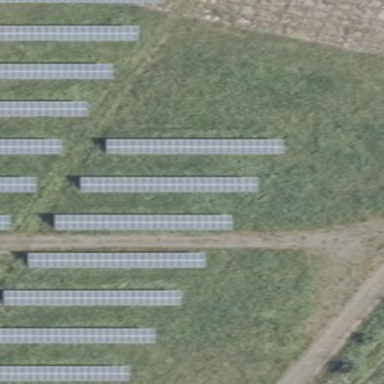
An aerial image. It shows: Solar power generator using photovoltaic method with solar photovoltaic panel types.